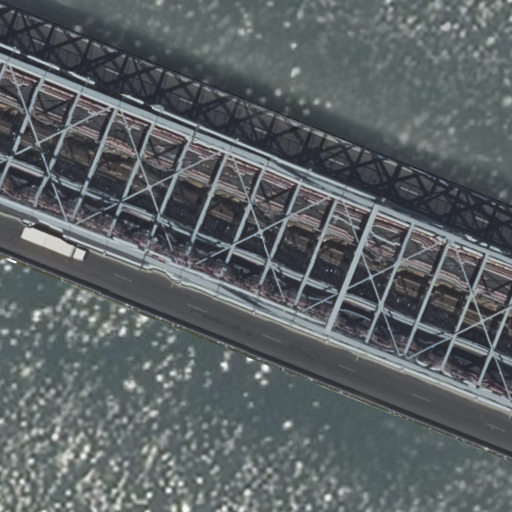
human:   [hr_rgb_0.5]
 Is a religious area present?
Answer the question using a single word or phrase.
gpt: no

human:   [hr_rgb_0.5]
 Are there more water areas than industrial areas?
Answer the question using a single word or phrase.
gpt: yes

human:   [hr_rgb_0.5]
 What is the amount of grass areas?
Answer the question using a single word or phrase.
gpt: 0

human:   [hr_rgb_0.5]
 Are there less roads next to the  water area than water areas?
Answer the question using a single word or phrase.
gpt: no

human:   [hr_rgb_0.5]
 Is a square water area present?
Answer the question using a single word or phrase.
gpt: no

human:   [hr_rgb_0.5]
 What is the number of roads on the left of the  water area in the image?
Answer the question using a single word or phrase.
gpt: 0

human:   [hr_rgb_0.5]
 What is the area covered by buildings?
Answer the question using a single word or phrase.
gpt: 0m2

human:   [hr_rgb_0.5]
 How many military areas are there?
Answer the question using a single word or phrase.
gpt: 0

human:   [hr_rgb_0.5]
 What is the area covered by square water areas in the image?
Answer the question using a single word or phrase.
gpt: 0m2

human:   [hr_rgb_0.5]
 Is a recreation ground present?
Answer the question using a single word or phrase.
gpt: no

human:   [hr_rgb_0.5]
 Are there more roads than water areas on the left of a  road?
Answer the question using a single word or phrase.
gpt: yes

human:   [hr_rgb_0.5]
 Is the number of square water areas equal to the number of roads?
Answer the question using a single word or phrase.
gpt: no

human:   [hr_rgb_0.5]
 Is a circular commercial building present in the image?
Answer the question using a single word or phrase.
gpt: no

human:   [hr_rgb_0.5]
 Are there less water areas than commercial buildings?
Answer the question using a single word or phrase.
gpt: no

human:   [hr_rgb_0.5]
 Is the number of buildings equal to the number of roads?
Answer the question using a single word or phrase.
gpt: no

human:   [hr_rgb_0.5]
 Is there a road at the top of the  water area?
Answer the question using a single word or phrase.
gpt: yes

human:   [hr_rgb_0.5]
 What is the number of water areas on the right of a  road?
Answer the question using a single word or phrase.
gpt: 0

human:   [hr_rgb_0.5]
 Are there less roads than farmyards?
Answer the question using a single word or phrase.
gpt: no

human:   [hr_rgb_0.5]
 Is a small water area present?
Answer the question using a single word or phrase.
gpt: no

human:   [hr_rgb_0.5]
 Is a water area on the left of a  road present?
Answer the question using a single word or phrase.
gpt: no

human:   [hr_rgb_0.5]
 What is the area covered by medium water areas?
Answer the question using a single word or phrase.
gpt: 0m2

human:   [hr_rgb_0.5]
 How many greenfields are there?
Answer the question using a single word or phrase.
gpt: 0

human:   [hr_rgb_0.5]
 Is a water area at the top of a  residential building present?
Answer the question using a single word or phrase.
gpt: no

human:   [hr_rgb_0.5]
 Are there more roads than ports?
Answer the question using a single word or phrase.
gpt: yes

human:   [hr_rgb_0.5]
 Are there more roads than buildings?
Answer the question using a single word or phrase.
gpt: yes

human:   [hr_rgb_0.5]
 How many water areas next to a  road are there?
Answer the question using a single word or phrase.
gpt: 1

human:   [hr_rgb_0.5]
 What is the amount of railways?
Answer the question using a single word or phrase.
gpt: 0

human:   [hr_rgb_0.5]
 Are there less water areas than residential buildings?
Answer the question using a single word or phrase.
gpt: no

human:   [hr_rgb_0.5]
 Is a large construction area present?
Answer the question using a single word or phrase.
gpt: no

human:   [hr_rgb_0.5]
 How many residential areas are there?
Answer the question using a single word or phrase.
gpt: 0

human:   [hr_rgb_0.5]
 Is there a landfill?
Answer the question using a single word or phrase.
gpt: no

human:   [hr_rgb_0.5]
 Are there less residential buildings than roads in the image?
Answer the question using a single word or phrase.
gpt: yes

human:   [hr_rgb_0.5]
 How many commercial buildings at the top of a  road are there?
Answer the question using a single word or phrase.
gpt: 0

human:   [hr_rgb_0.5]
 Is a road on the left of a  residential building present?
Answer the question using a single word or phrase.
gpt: no

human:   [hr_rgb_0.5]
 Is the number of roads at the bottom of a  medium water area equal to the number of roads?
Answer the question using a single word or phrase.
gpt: no

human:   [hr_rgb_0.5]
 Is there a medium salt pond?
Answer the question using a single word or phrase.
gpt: no